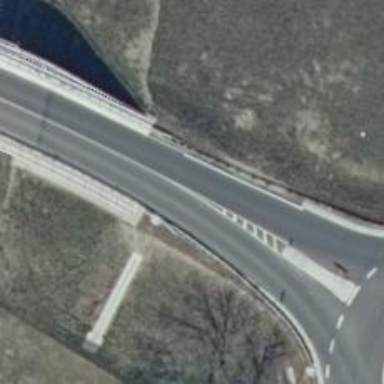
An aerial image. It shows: Secondary road with asphalt surface and embankment.